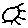
Label: sun